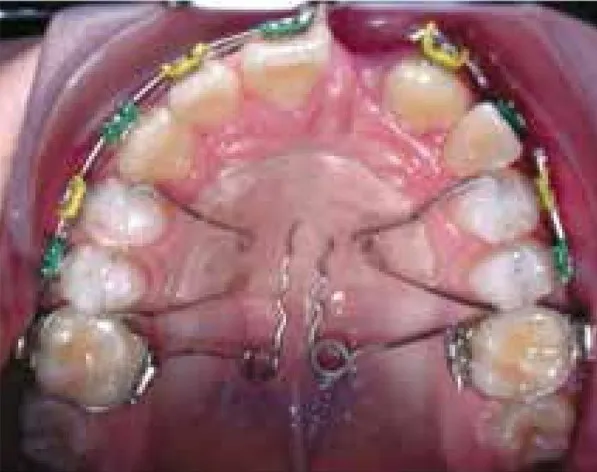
Hilgers appliance properly installed.
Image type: medical_photograph (oral_photograph)